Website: lowes
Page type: payment
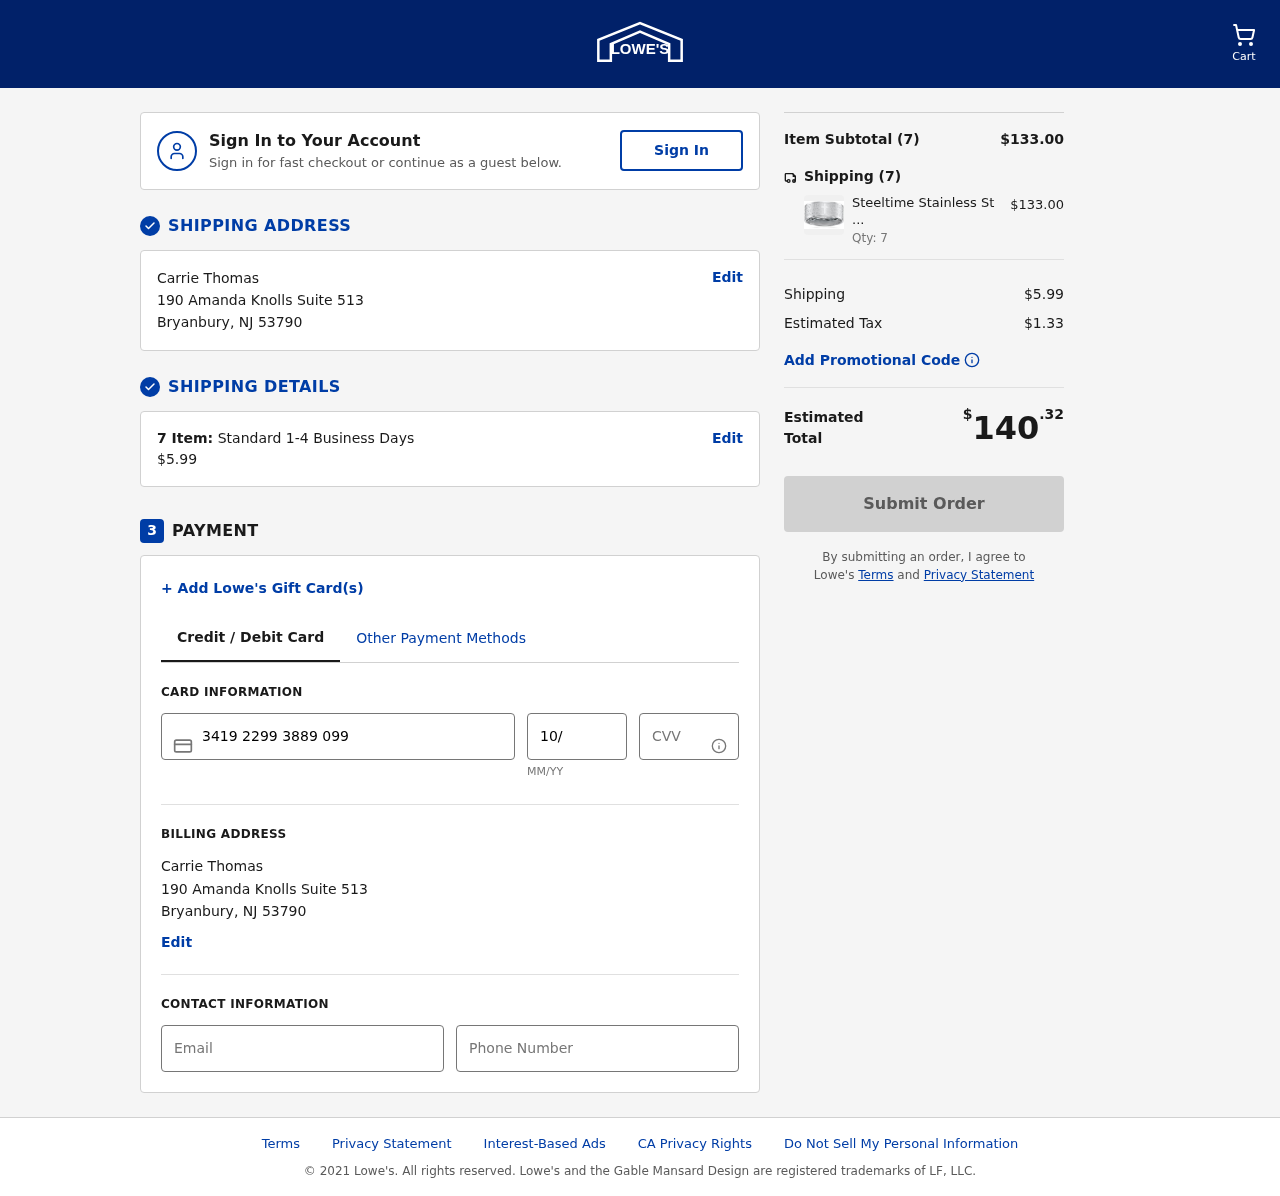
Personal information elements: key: PII_CARD_CVV
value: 8609
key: PII_CARD_EXPIRY
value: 10/27
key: PII_CARD_NUMBER
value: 3419 2299 3889 099
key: PII_CITY
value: Bryanbury
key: PII_EMAIL
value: carriethomas@yahoo.com
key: PII_FULLNAME
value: Carrie Thomas
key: PII_PHONE
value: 3742668705
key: PII_POSTCODE
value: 53790
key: PII_STATE_ABBR
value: NJ
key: PII_STREET
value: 190 Amanda Knolls Suite 513
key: PII_FULLNAME2
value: Carrie Thomas
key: PII_STREET2
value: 190 Amanda Knolls Suite 513
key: PII_CITY2
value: Bryanbury
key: PII_STATE_ABBR2
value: NJ
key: PII_POSTCODE2
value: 53790
Product elements: key: PRODUCT1_NAME
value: Steeltime Stainless Steel Serenity Prayer Band Ring, Size 12
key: PRODUCT1_PRICE
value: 19
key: PRODUCT1_QUANTITY
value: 7
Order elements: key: ORDER_NUM_ITEMS
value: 7
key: ORDER_SHIPPING_COST
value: $5.99
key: ORDER_NUM_ITEMS2
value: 7
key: ORDER_SUBTOTAL
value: $133.00
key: ORDER_NUM_ITEMS3
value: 7
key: ORDER_SHIPPING_COST2
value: $5.99
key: ORDER_TAX
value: $1.33
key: ORDER_TOTAL
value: $140.32